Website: bh-photo
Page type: store-pickup
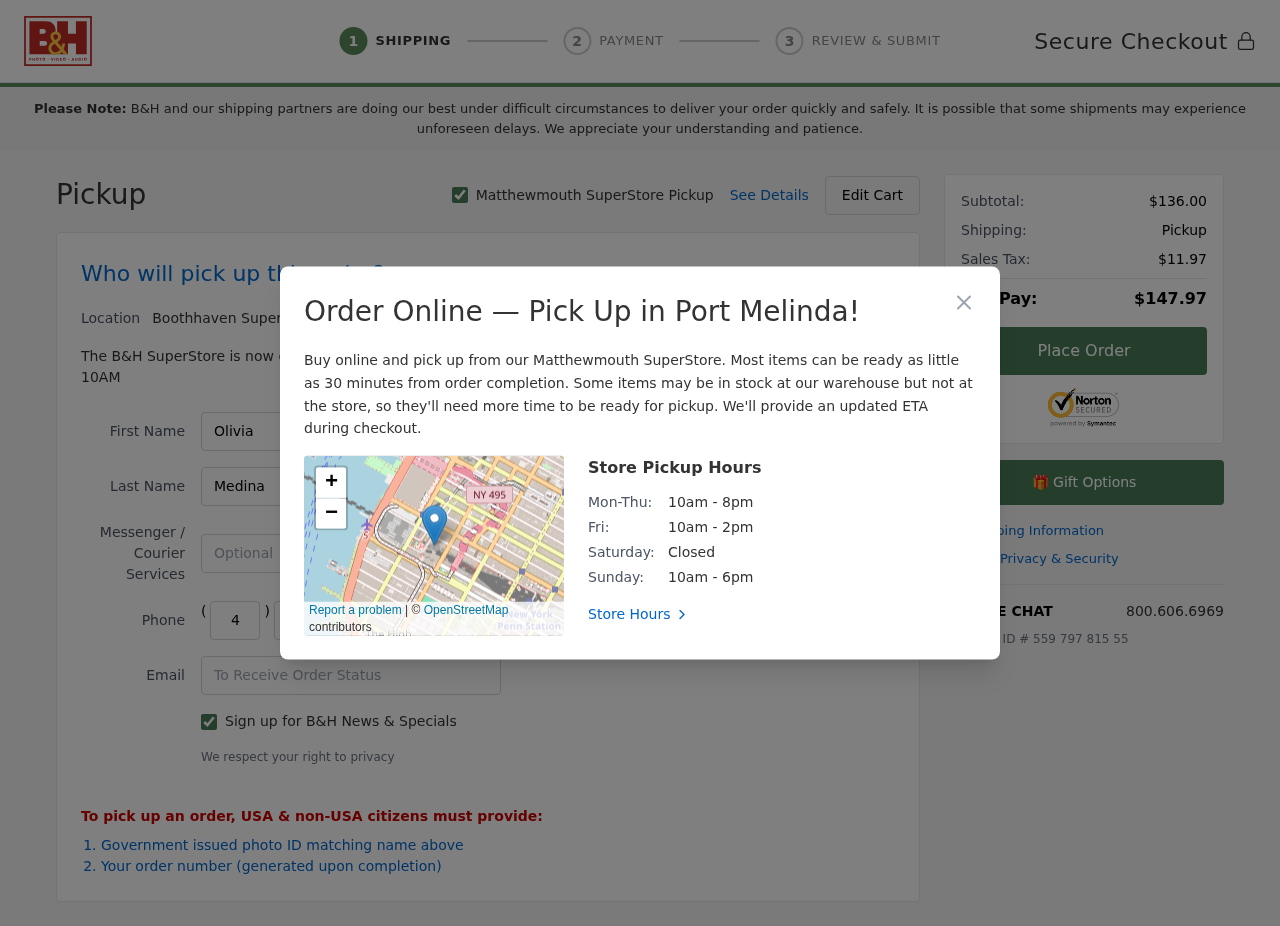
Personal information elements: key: PII_CITY
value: Matthewmouth
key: PII_CITY2
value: Boothhaven
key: PII_CITY3
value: Port Melinda
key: PII_EMAIL
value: omedina@yahoo.com
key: PII_FIRSTNAME
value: Olivia
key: PII_LASTNAME
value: Medina
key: PII_PHONE_AREA
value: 450
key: PII_PHONE_PREFIX
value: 376
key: PII_PHONE_SUFFIX
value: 2168
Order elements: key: ORDER_SUBTOTAL
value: $136.00
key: ORDER_TAX
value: $11.97
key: ORDER_TOTAL
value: $147.97
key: ORDER_ID
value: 559 797 815 55